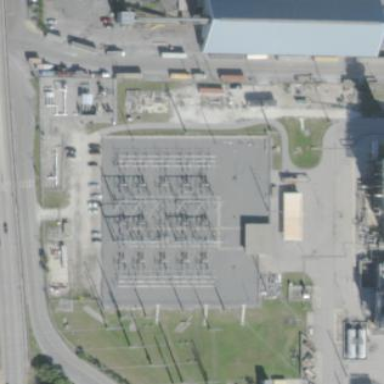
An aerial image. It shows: Outdoor power substation enclosed by fence. The substation is used for switching purposes.